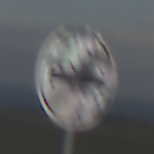
Verkehrszeichen: EndeUeberholverbot
Umgebung: Outdoor, Nature
Tageszeit: SunriseSunset
Wetter: PartlyCloudy
Licht: Natural
Jahreszeit: NotSpecified
Kontrast: LowContrast